Aerial crown-view tile of a tropical tree (Barro Colorado Island, Panama), acquired 20241216:
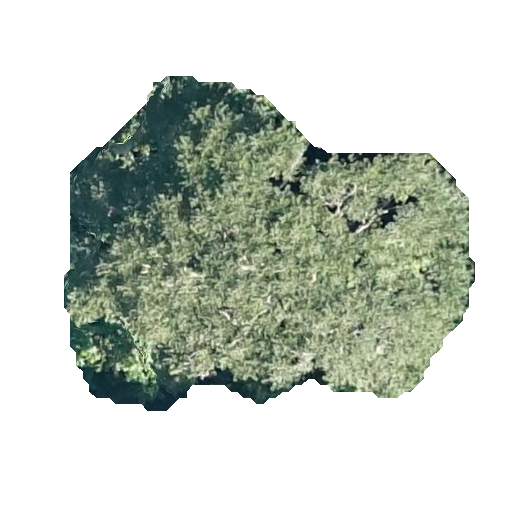
Species: Jacaranda copaia
GBIF accepted scientific name: Jacaranda copaia
Crown area: 147.944 m²